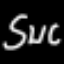
Label: squiggle